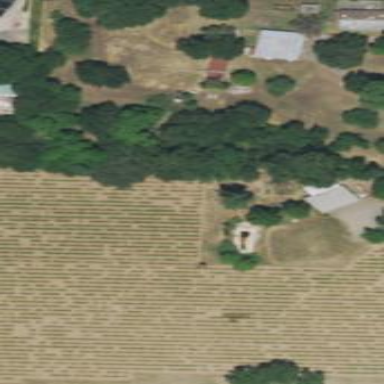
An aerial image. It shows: Vineyard growing wine grapes.